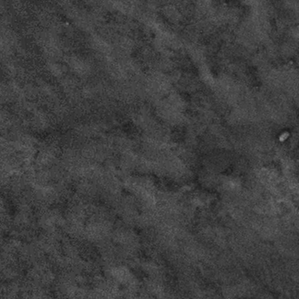
Label: frost